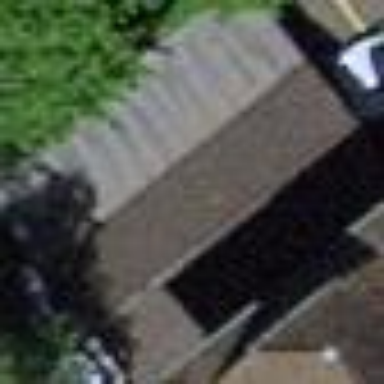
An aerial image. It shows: Group of garages.